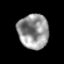
Tissue: prostate
Cell type: T cells
Senescence score: 0.341
Nuclear area (px): 1039
Mean DAPI intensity: 148.539